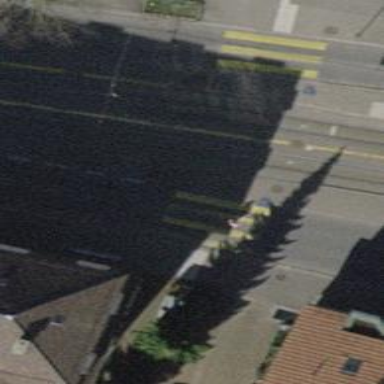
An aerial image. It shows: Uncontrolled zebra crossing on the road.